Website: home-depot
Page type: billing-address
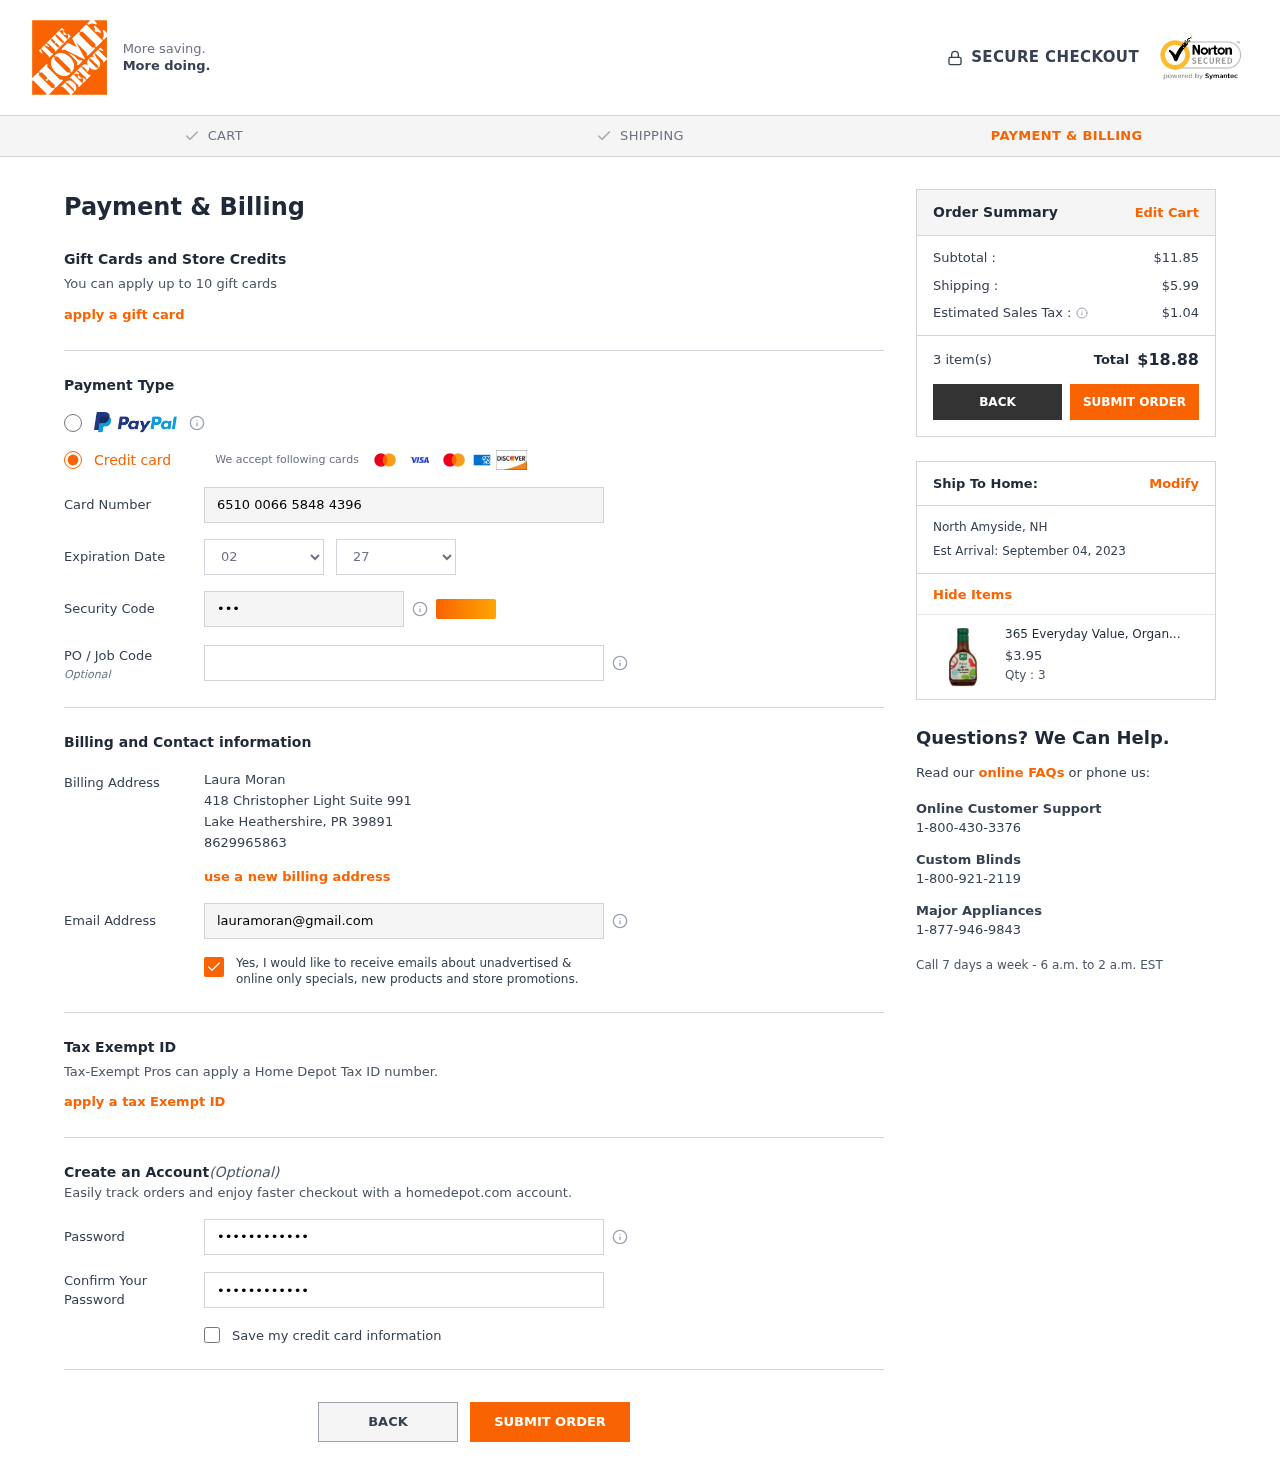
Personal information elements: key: PII_CARD_CVV
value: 300
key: PII_CARD_EXPIRY_MONTH
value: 02
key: PII_CARD_EXPIRY_YEAR
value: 27
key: PII_CARD_NUMBER
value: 6510 0066 5848 4396
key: PII_CITY
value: Lake Heathershire
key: PII_CITY2
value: North Amyside
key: PII_EMAIL
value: lauramoran@gmail.com
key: PII_FULLNAME
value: Laura Moran
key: PII_PHONE
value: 8629965863
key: PII_POSTCODE
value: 39891
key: PII_STATE_ABBR
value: PR
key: PII_STATE_ABBR2
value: NH
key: PII_STREET
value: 418 Christopher Light Suite 991
Product elements: key: PRODUCT1_NAME
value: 365 Everyday Value, Organic Light Balsamic Vinaigrette, 16 fl oz
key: PRODUCT1_PRICE
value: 3.95
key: PRODUCT1_QUANTITY
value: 3
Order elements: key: ORDER_SUBTOTAL
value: $11.85
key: ORDER_SHIPPING_COST
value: $5.99
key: ORDER_TAX
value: $1.04
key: ORDER_NUM_ITEMS
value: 3 item(s)
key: ORDER_TOTAL
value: $18.88
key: ORDER_DELIVERY_DATE
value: Est Arrival: September 04, 2023